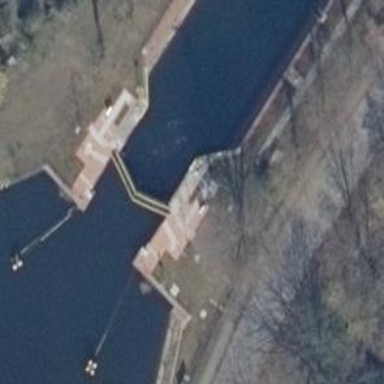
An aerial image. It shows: Lock gate along waterway.